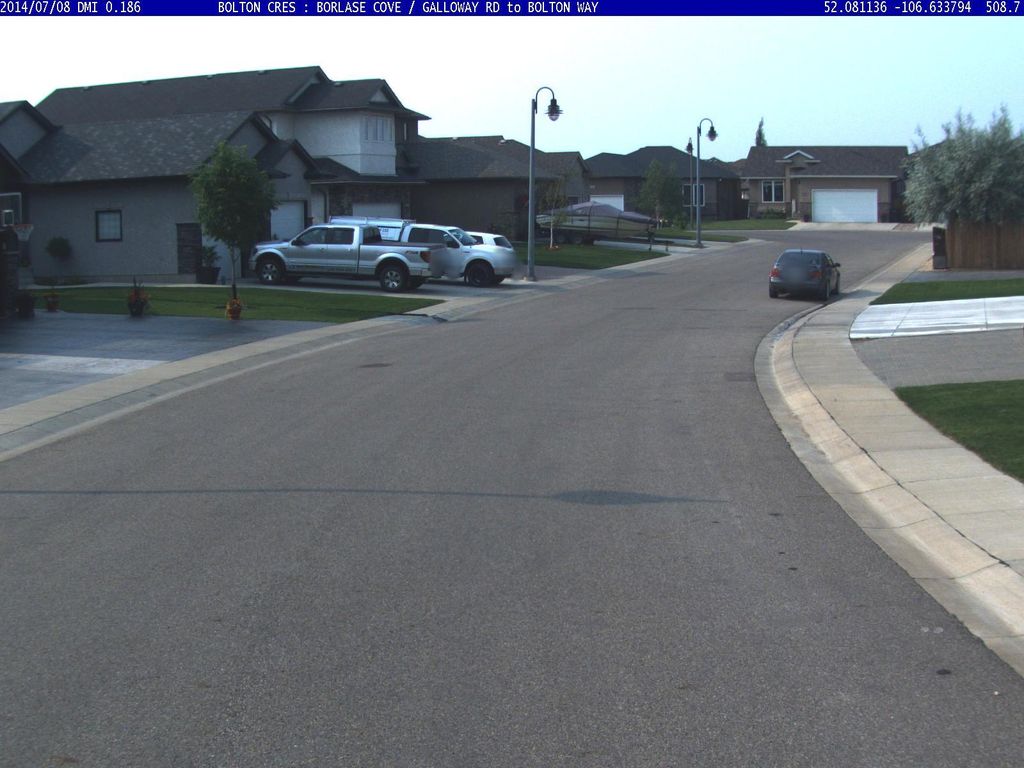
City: saskatoon